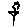
Label: flower